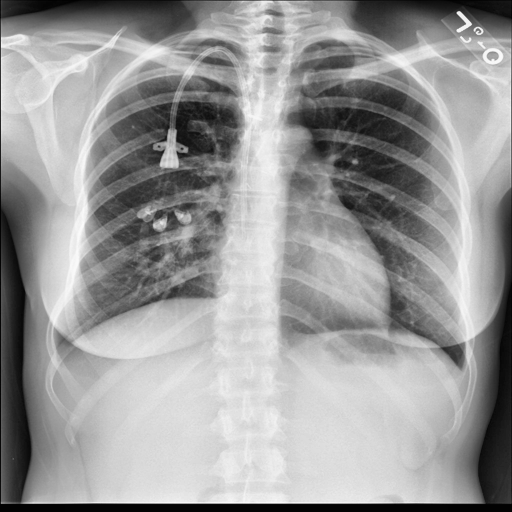
Finding: NORMAL